Question: I was doing some brainstorming and I suddenly got an idea which would make my situation a whole lot easier.
Basically, I want a music player visible on all my activities at the bottom of the screen. To do so I created a 'Fragment' which does the job fine, but it's a real pain adding it on all activities manually. Especially on the 'ListActivities' this seems problematic.
So I was thinking, is it possible to create one activity in which all other activities will be opened?
Think of a main overlay (FrameLayout) that contains a single view, and the music player fragment. The current main screen gets opened in this view, and the same goes for all activities originating from this main screen.
Would anything like this be possible? It sounds like a really simple idea in my head, but as far as I can remember I've never seen anything like it which makes me think it might not be possible.

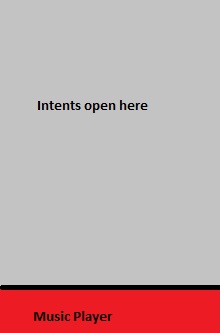
Answer: What you could do is have just one 'Activity' and then run everything else in 'Fragments'.
All your 'Activity' what need to handle is replacing the content 'Fragment'.
I find myself short on words right now, so if you have any questions as to what I mean, feel free to shoot.